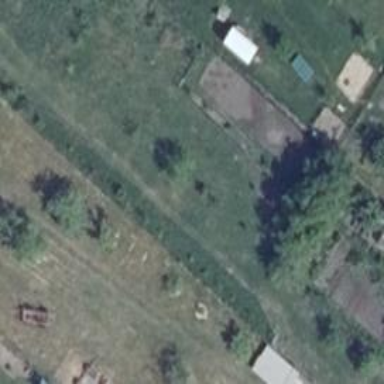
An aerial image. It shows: Garden area designated for leisure land.